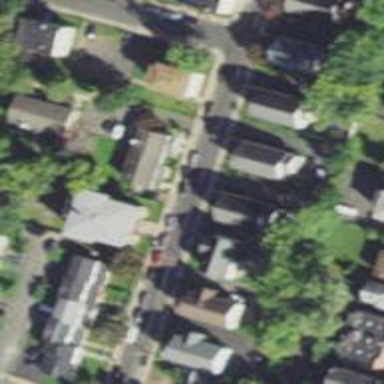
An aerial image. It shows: Neighbourhood with historic district.